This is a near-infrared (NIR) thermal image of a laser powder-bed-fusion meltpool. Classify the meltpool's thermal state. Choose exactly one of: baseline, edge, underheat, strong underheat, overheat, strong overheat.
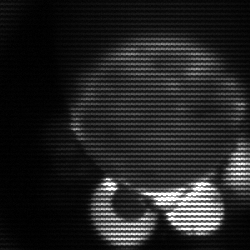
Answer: edge